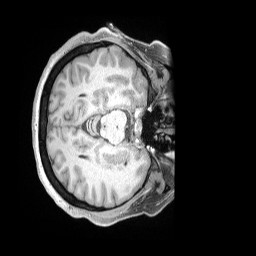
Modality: T1w
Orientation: axial
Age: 37
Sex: female
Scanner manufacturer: siemens
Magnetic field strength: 3 T
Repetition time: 2 s
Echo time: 0.00211 s